Field crop: maize
Growth stage: 2
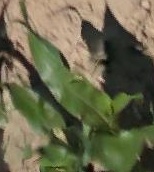
Species: maize